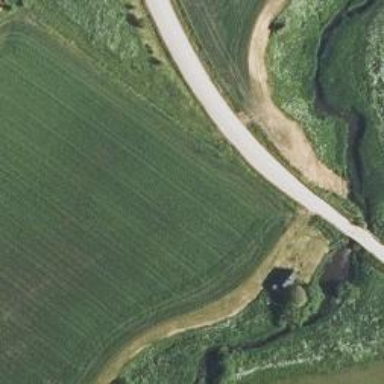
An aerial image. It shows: Tertiary road.